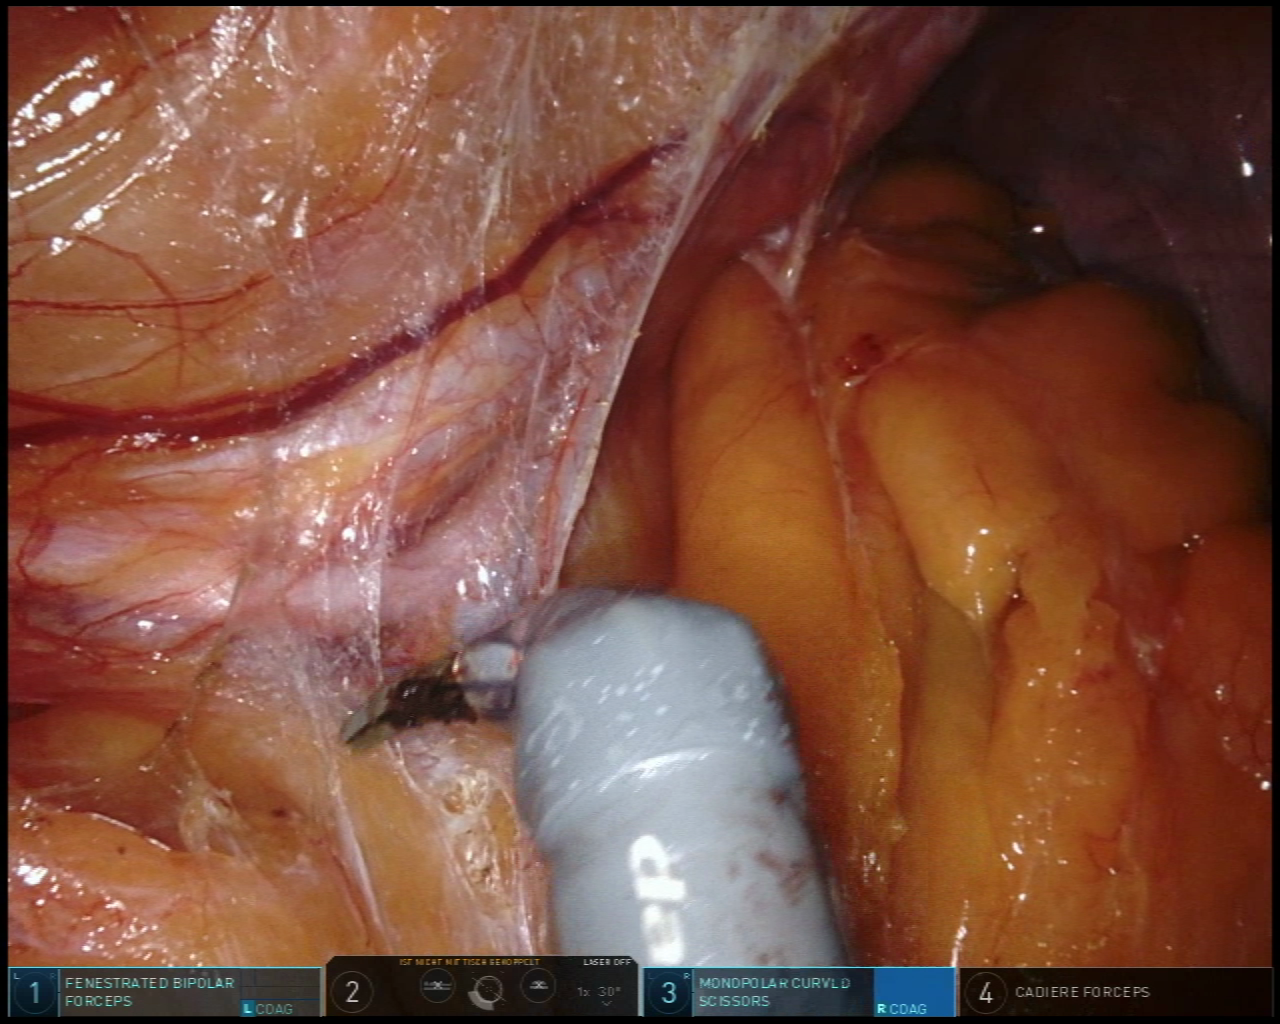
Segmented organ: abdominal_wall
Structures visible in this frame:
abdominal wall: yes
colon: no
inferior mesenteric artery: no
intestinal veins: no
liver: no
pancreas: no
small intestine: no
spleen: no
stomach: no
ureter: yes
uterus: no
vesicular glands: no